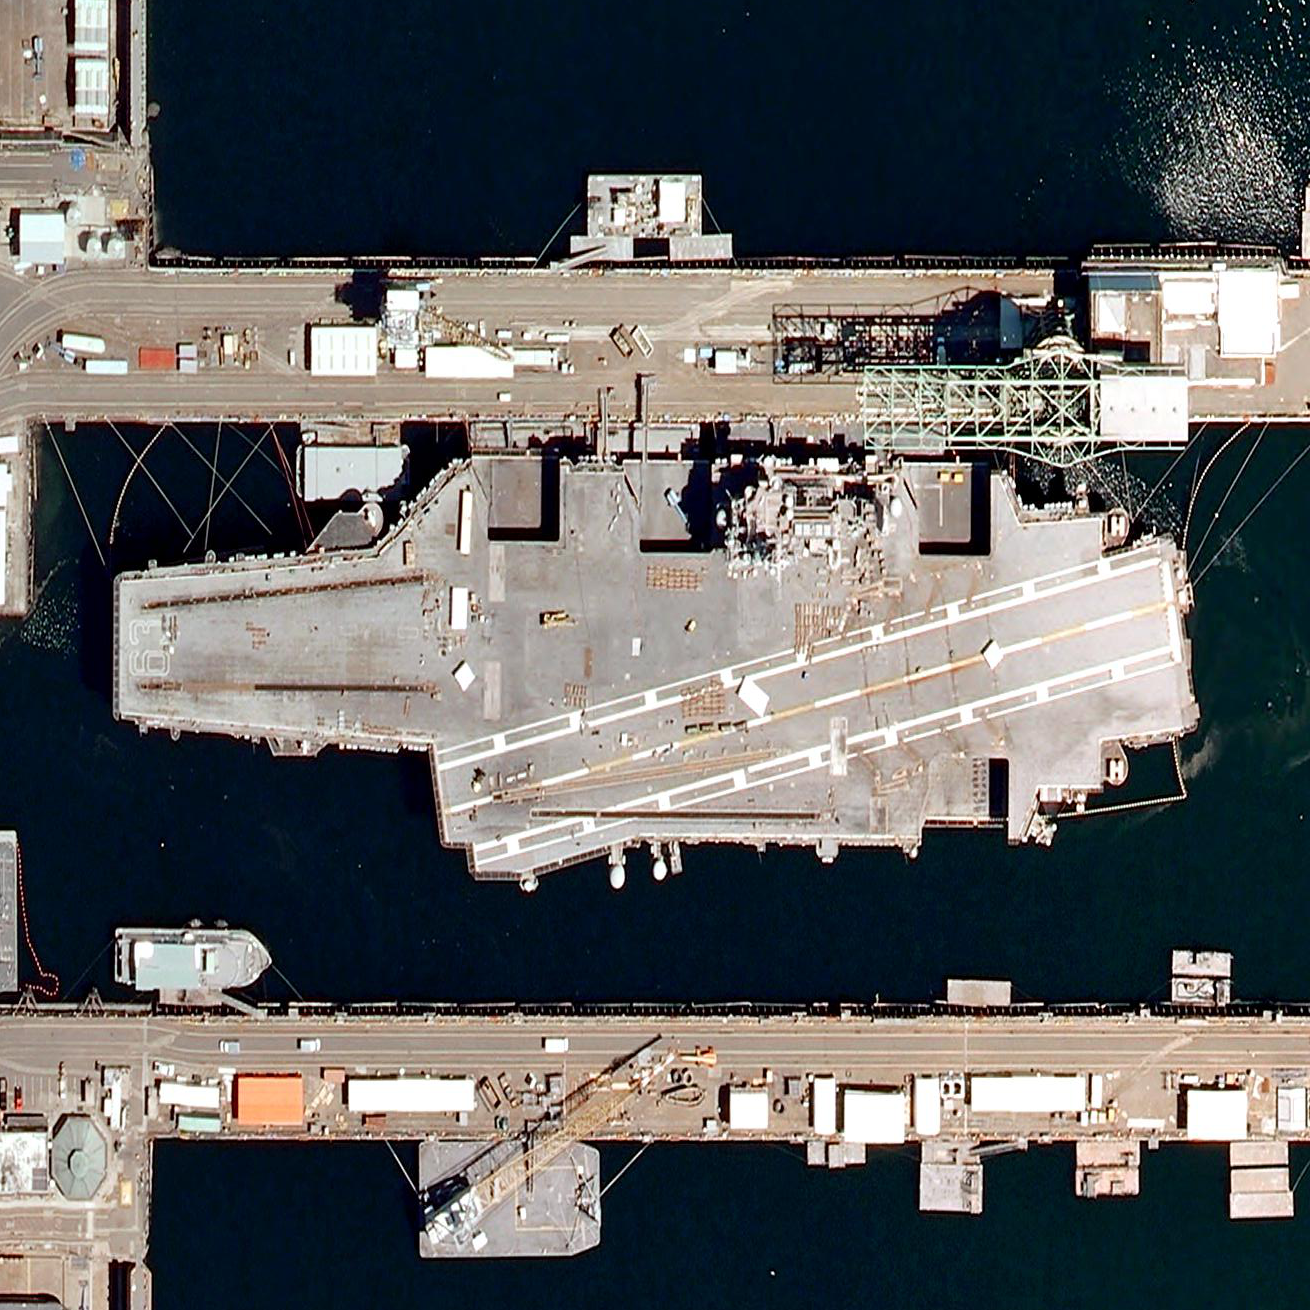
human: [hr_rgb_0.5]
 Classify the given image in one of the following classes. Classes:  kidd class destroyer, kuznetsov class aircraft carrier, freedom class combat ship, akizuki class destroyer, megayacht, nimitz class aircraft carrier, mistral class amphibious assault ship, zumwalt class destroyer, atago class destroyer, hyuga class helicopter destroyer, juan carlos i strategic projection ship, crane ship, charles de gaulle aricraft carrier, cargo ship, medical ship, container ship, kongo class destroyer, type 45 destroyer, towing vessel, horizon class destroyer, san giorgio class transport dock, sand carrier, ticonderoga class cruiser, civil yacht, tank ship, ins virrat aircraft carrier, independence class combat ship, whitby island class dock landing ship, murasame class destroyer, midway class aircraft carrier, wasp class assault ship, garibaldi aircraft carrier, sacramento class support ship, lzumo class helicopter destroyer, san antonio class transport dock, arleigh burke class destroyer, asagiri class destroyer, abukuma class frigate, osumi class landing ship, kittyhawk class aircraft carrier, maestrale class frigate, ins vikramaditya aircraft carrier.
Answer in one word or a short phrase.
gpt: KittyHawk class aircraft carrier